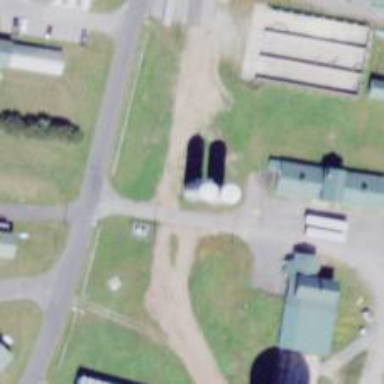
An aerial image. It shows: Silo.